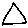
Label: triangle